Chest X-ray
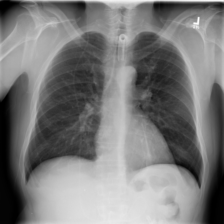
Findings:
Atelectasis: positive
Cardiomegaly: negative
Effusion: negative
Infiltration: negative
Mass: negative
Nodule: negative
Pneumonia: negative
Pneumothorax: negative
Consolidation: negative
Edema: negative
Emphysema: negative
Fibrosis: negative
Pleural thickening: negative
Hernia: negative